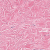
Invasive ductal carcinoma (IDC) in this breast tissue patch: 0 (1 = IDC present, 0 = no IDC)